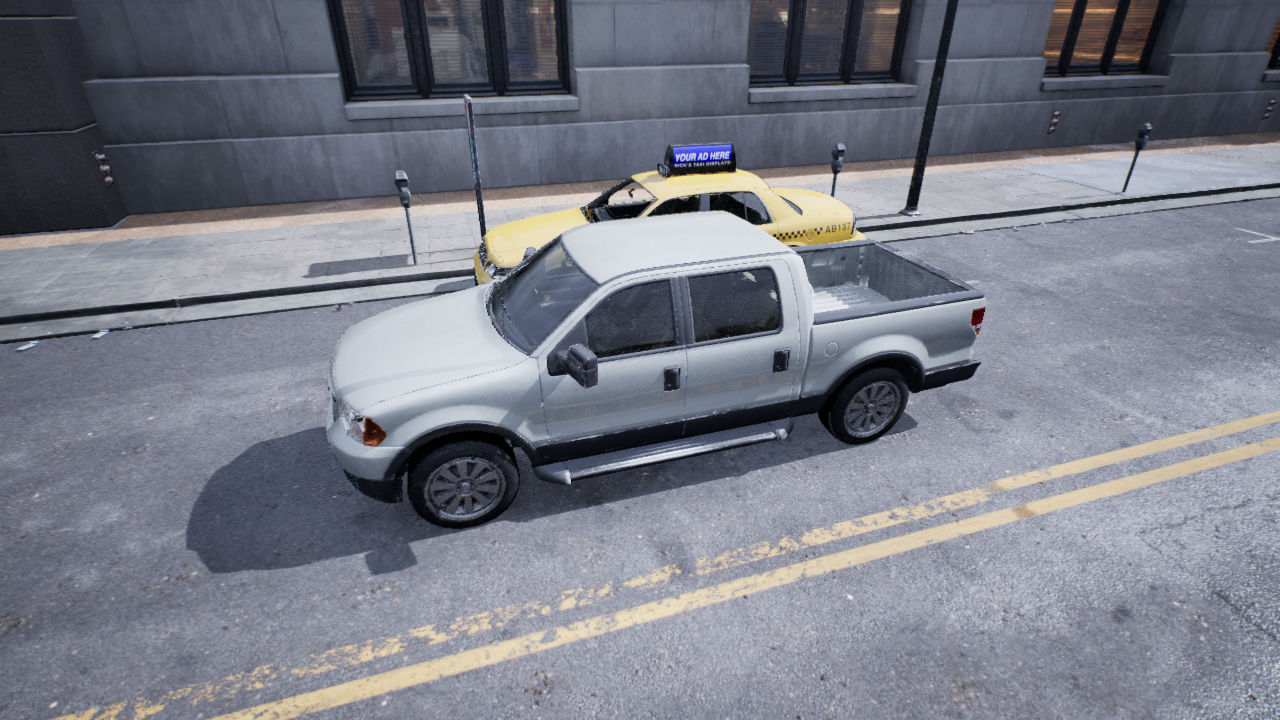
Venue: downtown
Lighting: overcast
Vehicle rig: pickup